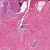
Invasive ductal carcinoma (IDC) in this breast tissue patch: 0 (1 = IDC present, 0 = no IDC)